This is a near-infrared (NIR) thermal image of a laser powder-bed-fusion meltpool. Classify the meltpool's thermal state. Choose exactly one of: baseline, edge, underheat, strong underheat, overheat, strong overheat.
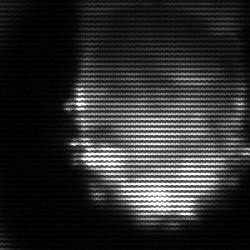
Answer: baseline